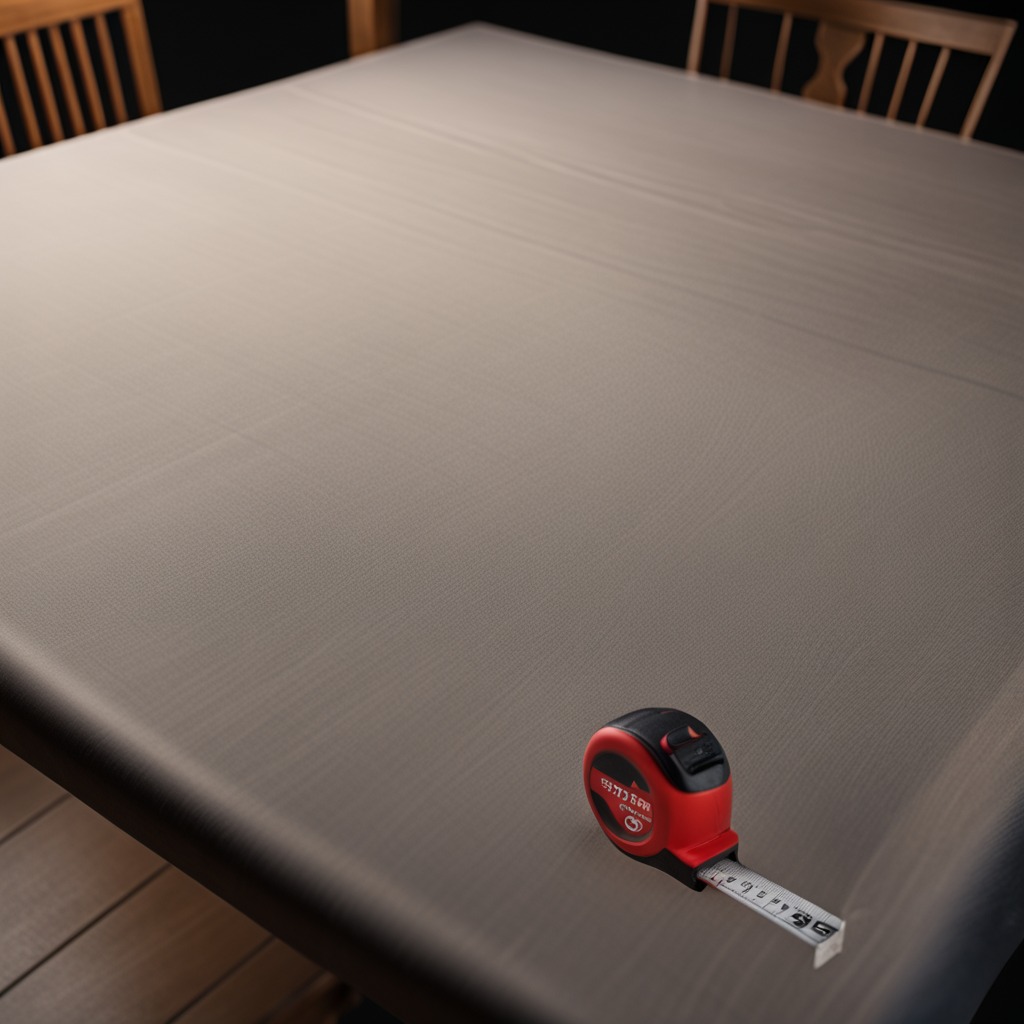
A measuring tape lying on a clean wooden table inside a workshop at night.